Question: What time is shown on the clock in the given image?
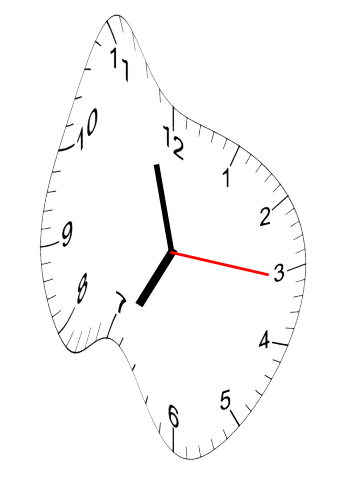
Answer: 06:57:16